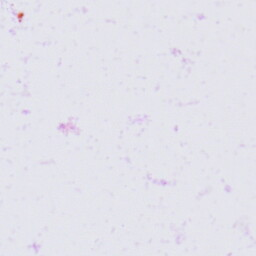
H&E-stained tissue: Skin